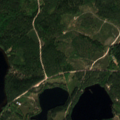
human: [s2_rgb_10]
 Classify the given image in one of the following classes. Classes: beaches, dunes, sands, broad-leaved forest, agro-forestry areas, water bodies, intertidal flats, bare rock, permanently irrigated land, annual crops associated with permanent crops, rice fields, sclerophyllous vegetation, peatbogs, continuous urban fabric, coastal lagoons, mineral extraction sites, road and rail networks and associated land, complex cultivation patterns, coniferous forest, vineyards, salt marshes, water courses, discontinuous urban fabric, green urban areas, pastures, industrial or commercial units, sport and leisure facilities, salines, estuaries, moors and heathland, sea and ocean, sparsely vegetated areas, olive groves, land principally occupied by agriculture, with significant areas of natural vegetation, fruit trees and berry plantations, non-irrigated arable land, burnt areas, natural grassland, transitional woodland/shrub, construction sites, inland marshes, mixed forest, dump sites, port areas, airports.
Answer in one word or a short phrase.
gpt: coniferous forest, mixed forest, transitional woodland/shrub, water bodies